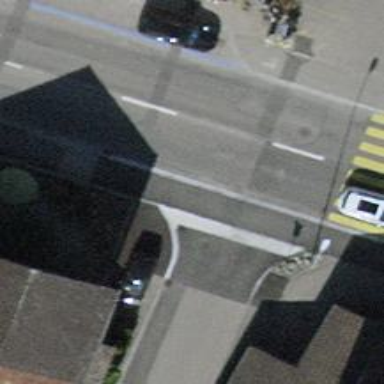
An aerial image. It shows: Road with "give way" sign.